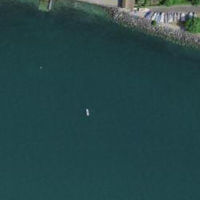
EUNIS habitat code: 14
Species observed at this site:
Erigeron karvinskianus